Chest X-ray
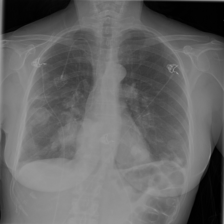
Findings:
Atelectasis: negative
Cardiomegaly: negative
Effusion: negative
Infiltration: negative
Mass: positive
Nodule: positive
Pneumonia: negative
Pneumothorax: negative
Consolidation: negative
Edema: negative
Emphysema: negative
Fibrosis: negative
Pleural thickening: negative
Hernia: negative